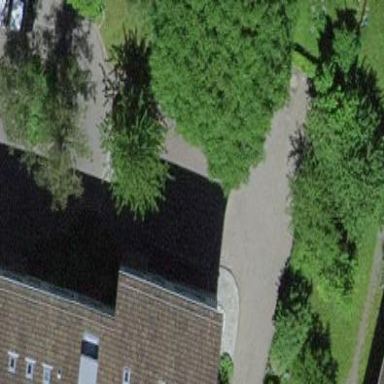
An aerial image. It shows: Group of garages.